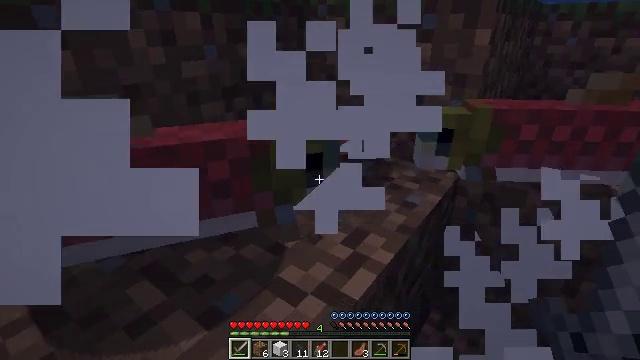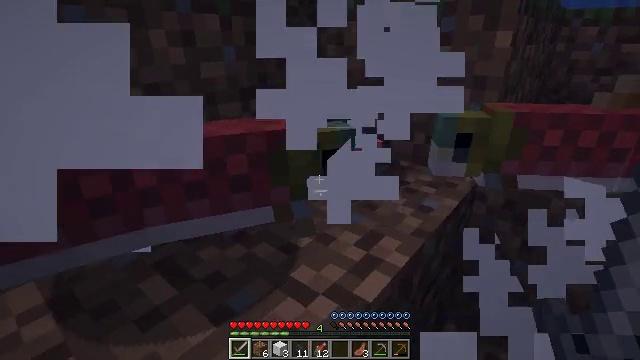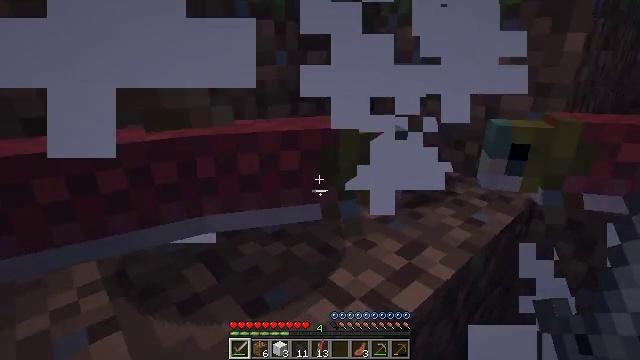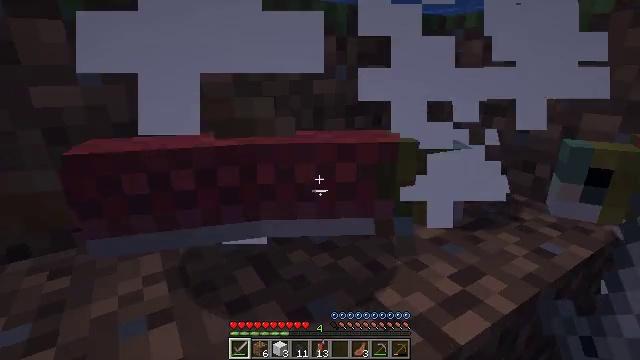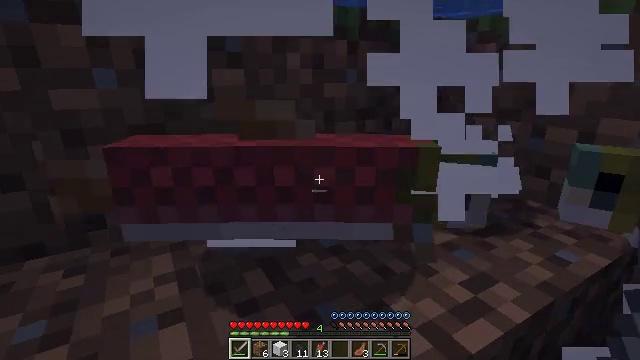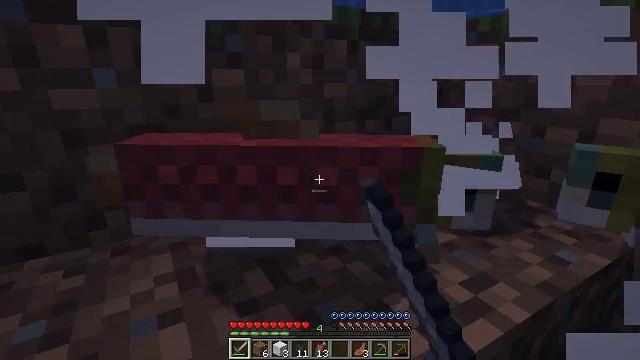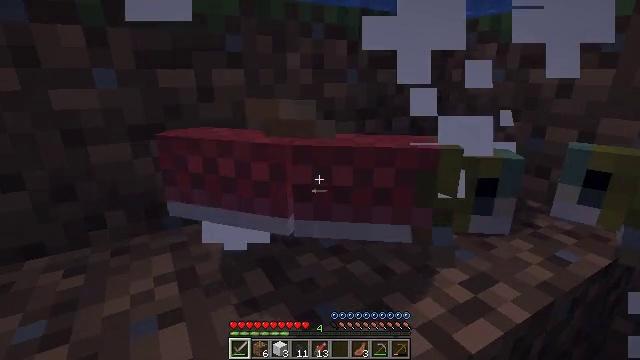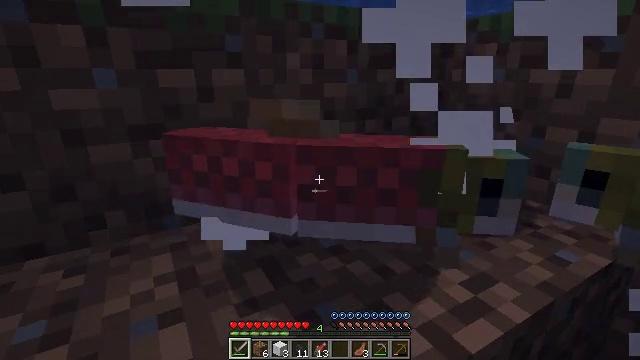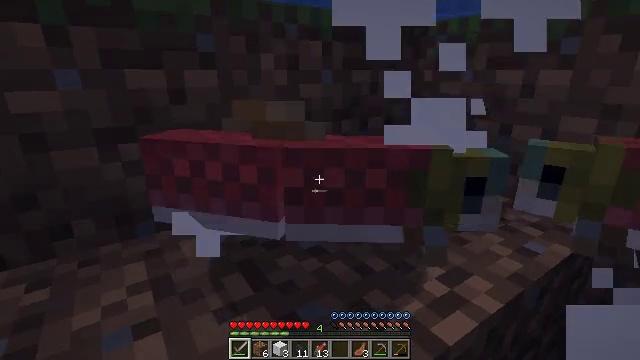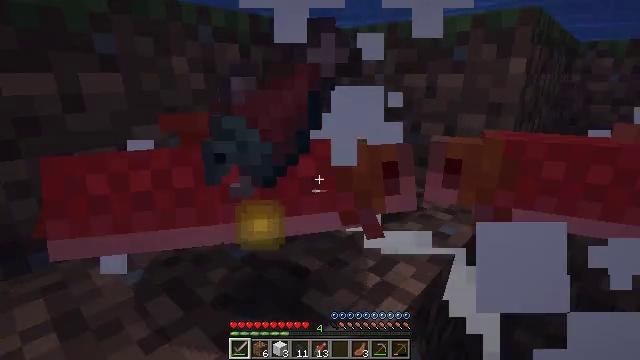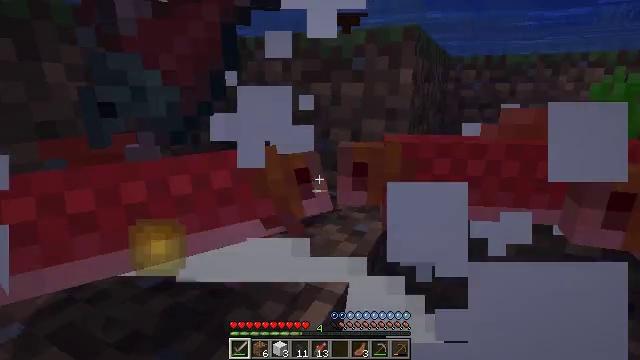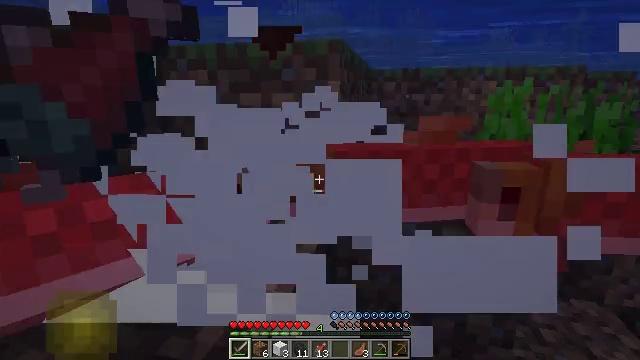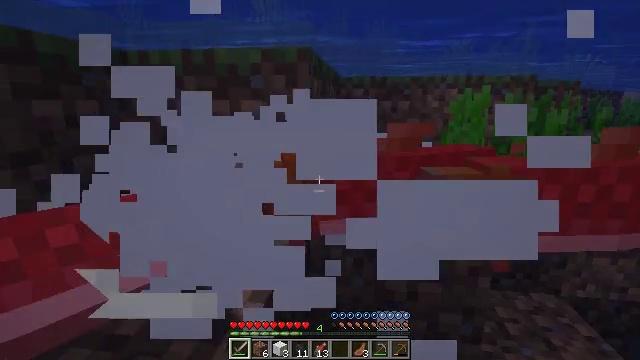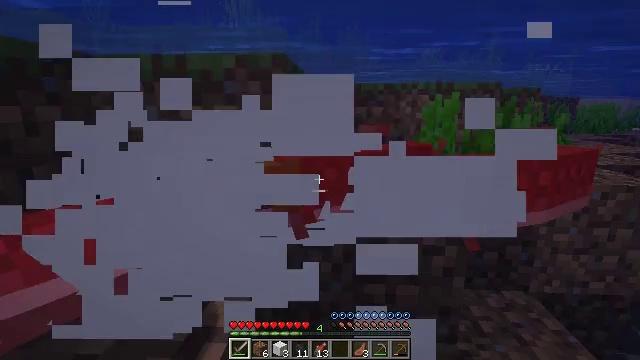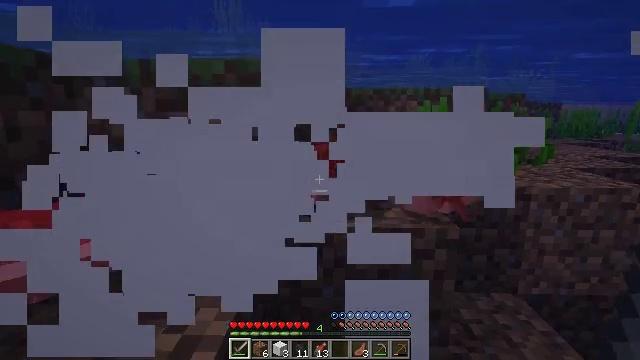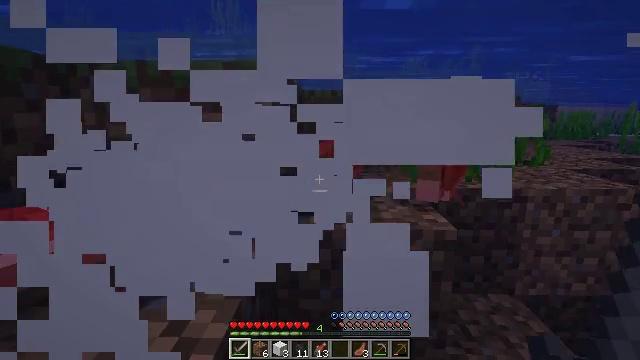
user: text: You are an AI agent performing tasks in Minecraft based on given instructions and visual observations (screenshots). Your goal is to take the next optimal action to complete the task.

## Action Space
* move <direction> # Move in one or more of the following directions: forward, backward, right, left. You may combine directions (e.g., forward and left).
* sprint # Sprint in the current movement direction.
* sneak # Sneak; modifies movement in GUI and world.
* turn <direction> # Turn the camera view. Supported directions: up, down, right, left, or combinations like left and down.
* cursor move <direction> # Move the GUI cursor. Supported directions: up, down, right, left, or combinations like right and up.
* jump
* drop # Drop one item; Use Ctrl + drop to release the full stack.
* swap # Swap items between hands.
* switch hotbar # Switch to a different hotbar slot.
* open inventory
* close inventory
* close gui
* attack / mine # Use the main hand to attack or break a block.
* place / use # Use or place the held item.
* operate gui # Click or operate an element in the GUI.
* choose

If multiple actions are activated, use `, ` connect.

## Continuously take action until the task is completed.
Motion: motion action
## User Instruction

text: Hunt a salmon.
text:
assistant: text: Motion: turn left and up
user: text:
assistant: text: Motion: turn left and up
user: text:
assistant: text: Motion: turn left and up
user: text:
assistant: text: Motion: turn left, attack / mine
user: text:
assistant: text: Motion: attack / mine
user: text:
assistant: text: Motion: attack / mine
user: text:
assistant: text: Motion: no_op
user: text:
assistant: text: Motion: turn right
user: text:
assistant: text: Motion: turn right
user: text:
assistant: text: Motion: turn right and up
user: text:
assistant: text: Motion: turn right and up
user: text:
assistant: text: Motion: turn right and up
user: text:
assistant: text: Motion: turn right and up
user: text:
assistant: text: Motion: turn right
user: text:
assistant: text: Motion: no_op
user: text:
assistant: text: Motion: no_op
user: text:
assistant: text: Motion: no_op
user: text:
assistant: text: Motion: attack / mine
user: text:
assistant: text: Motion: attack / mine
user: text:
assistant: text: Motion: attack / mine
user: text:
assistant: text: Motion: no_op
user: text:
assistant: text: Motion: no_op
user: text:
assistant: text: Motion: no_op
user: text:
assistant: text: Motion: no_op
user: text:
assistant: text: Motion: no_op
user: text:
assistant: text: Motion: no_op
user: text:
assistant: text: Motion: no_op
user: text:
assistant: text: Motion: no_op
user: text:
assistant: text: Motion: no_op
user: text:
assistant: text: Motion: no_op